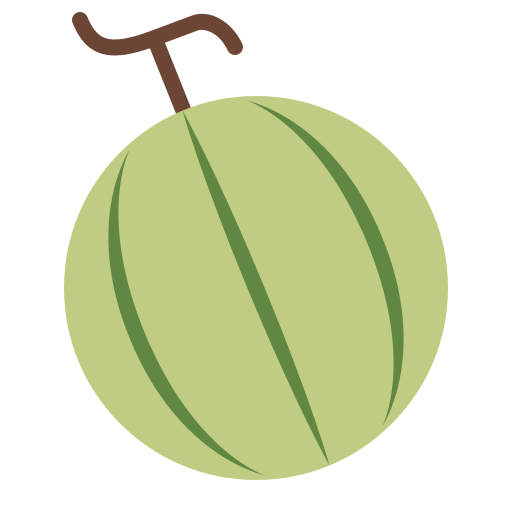
melon flat